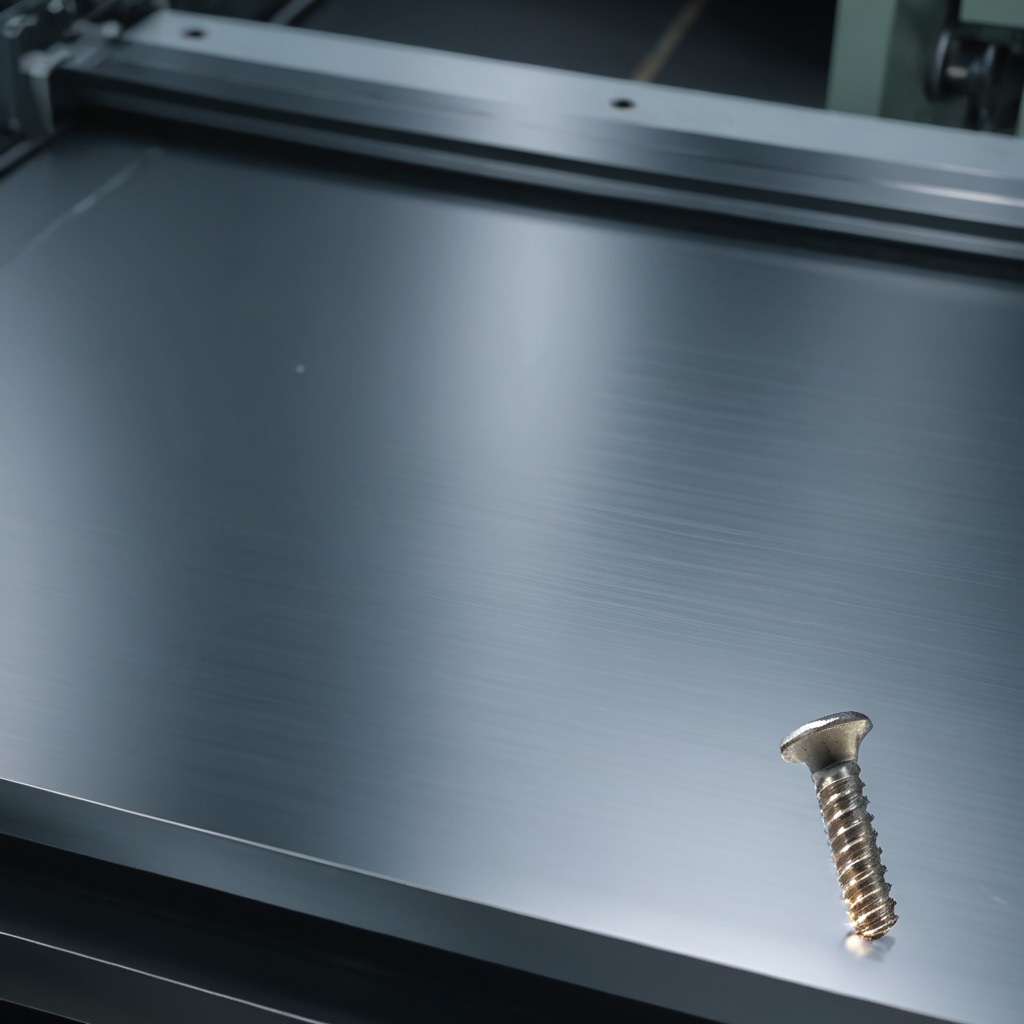
A metal screw is lying on the metal table in a machine shop under fluorescent lights.